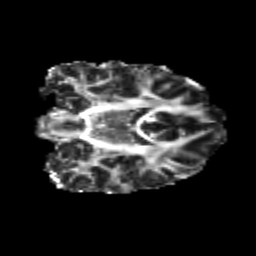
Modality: FA
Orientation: coronal
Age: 19
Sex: female
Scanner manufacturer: siemens
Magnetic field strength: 3 T
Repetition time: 3.5 s
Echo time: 0.104 s